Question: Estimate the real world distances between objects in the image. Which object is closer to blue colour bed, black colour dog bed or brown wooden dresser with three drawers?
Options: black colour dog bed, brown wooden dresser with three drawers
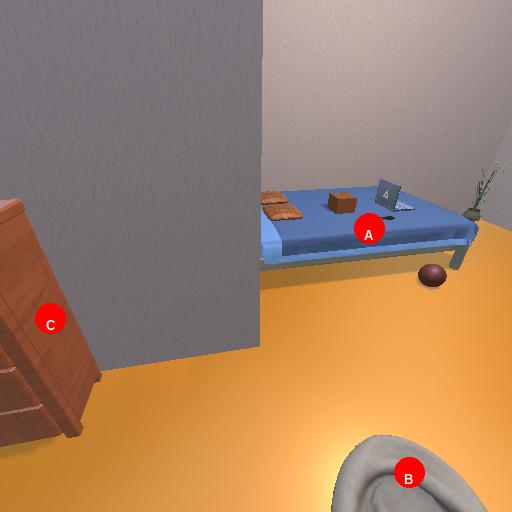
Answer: black colour dog bed